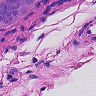
Metastatic tissue present: no